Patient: sex M, age 48
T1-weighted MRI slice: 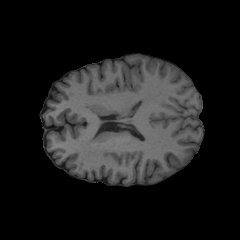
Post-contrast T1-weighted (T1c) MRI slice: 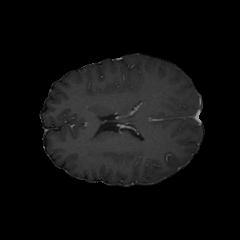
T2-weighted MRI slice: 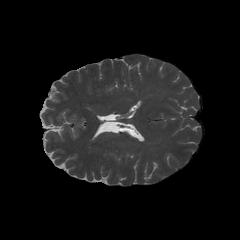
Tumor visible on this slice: no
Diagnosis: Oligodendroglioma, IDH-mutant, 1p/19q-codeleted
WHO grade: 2